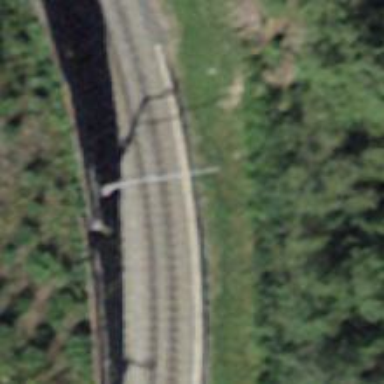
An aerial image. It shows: Narrow-gauge railway track with 1 electrified contact line.